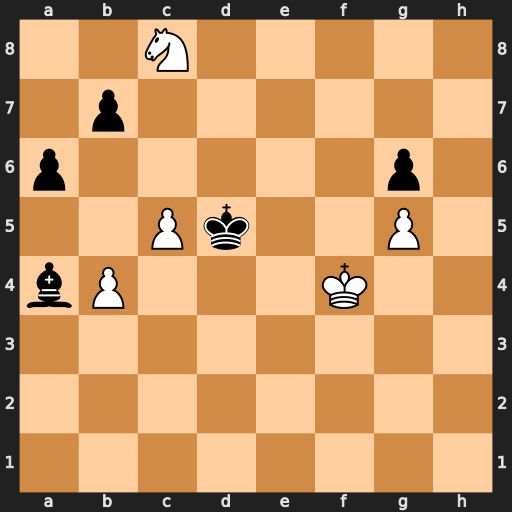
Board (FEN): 2N5/1p6/p5p1/2Pk2P1/bP3K2/8/8/8
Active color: w
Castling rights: -
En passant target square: -
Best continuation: Nb6+ Ke6 Nxa4